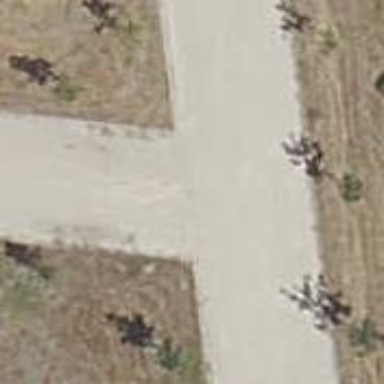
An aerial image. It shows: Compacted track road with grade1 tracktype.